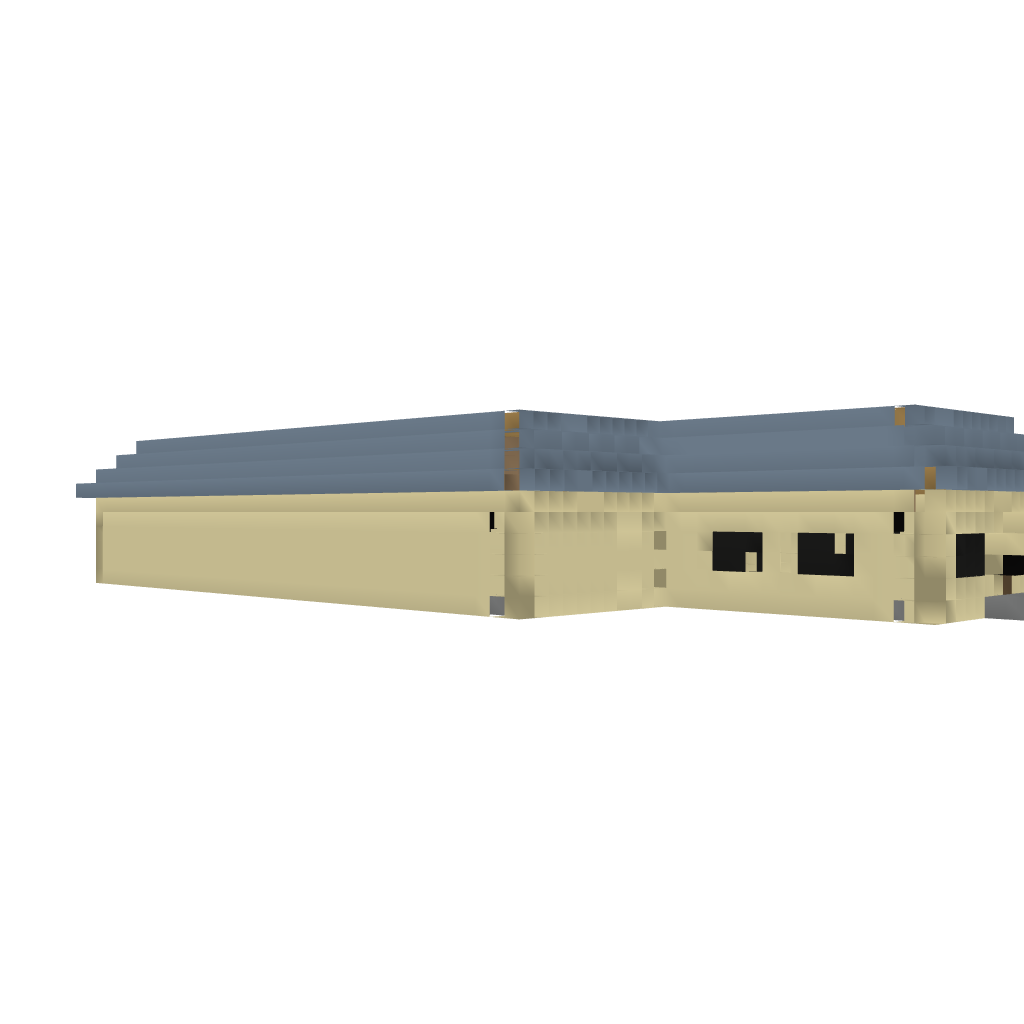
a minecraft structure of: Desert House